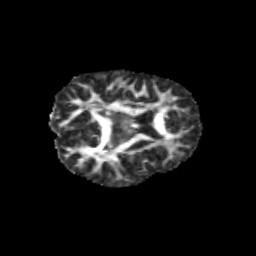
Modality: FA
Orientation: axial
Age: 11
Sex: female
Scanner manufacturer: siemens
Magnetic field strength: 3 T
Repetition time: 3.8 s
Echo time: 0.07 s